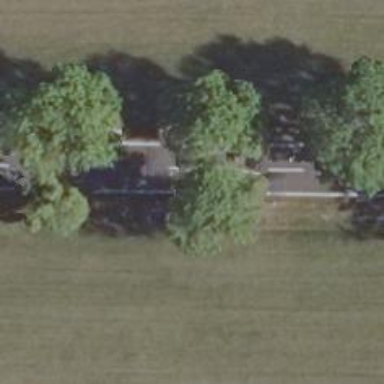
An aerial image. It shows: Row of deciduous broadleaved trees.